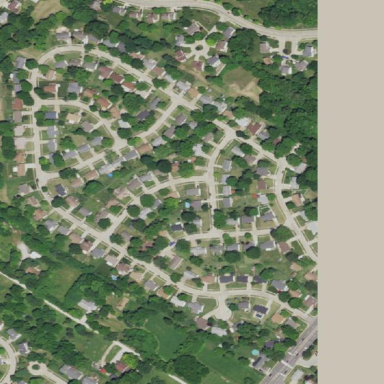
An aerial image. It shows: Residential area consisting of single-family homes.